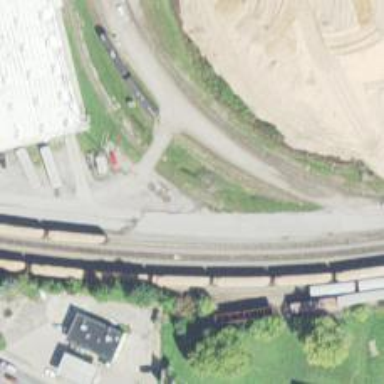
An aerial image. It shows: Rail spur service.